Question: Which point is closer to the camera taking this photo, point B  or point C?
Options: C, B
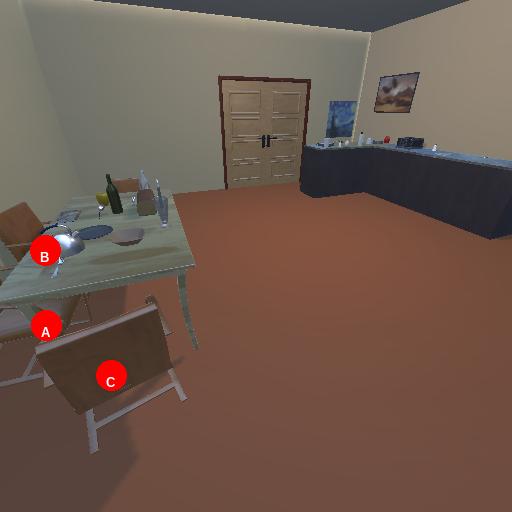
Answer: C